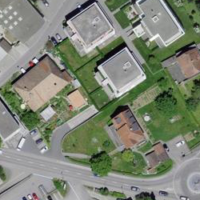
EUNIS habitat code: 54
Species observed at this site:
Dianthus armeria